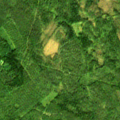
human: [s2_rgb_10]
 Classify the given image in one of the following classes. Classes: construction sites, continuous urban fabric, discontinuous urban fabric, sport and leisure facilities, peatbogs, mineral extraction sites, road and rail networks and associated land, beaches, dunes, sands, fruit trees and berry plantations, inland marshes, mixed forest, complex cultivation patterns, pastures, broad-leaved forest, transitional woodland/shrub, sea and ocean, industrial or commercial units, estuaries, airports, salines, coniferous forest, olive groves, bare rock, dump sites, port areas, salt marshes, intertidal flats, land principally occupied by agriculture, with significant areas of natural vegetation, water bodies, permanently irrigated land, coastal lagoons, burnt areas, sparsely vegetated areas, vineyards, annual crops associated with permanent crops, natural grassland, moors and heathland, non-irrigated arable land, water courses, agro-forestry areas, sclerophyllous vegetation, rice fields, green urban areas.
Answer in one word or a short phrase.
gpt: coniferous forest, mixed forest